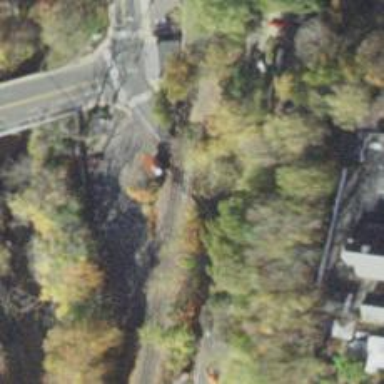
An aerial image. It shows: Abandoned railroad bridge.